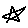
Label: star